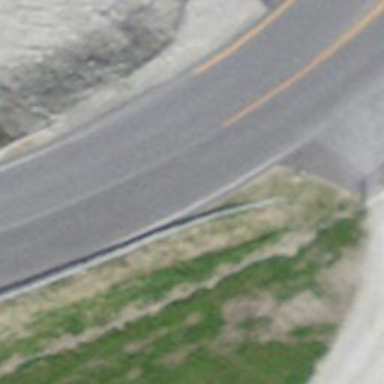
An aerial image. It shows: Trunk link highway with asphalt surface.